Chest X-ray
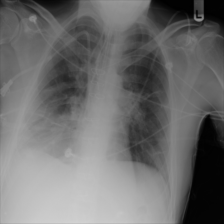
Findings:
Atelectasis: negative
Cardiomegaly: negative
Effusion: negative
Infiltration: negative
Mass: positive
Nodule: negative
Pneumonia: negative
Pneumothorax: negative
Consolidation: negative
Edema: negative
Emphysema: negative
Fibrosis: negative
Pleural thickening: negative
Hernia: negative